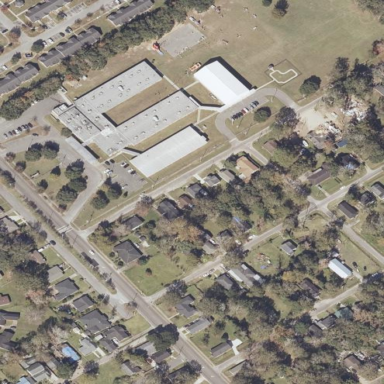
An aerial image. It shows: School.